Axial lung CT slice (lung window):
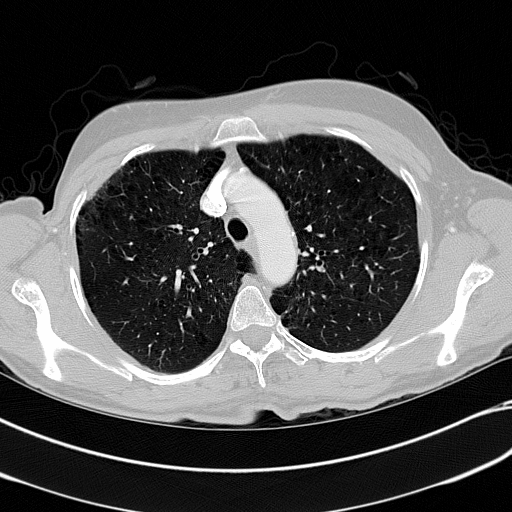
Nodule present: no